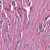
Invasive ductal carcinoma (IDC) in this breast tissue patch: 1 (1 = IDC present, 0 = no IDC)